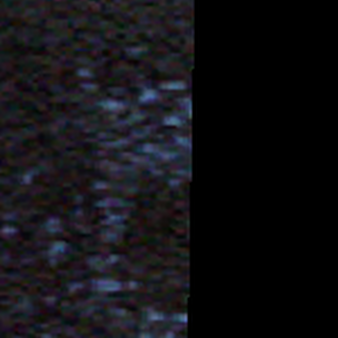
Label: other